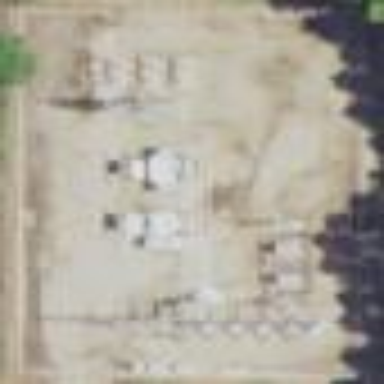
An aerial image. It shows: Distribution level power substation enclosed by fence.